Field crop: maize
Growth stage: 2
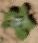
Species: chenopodium